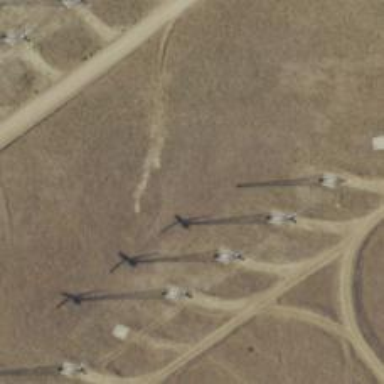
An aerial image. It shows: Wind power generator with wind turbines.